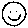
Label: smiley face